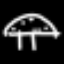
Label: mushroom